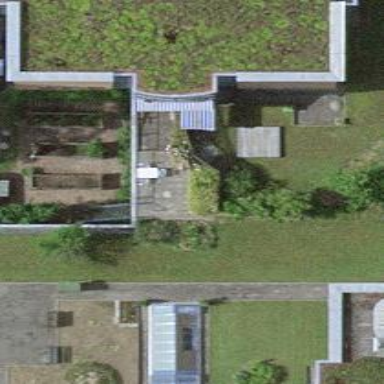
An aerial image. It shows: Part of building.